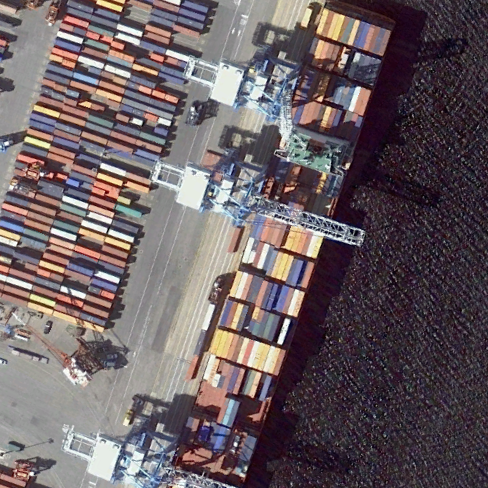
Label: Container_ship